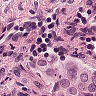
Metastatic tissue present: yes